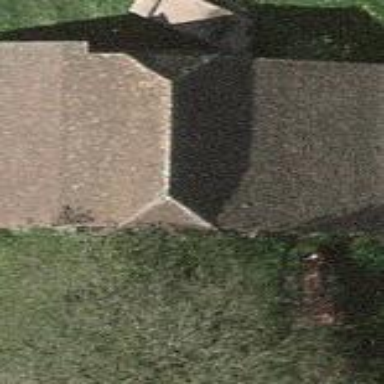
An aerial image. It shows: Barn.